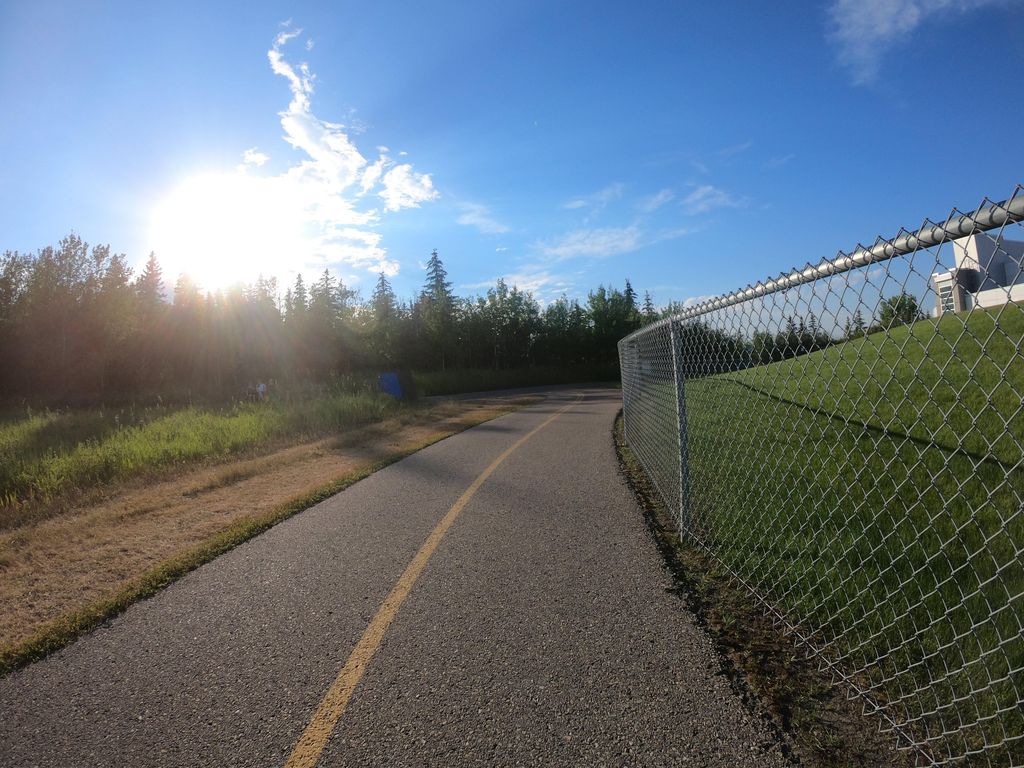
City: calgary